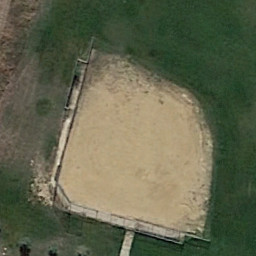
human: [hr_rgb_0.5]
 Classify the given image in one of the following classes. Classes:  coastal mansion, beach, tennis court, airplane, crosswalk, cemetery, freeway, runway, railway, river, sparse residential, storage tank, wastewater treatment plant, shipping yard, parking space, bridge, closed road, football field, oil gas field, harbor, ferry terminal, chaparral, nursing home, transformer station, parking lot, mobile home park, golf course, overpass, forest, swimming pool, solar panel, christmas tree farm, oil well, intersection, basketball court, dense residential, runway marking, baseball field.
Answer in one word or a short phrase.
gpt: baseball field